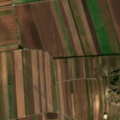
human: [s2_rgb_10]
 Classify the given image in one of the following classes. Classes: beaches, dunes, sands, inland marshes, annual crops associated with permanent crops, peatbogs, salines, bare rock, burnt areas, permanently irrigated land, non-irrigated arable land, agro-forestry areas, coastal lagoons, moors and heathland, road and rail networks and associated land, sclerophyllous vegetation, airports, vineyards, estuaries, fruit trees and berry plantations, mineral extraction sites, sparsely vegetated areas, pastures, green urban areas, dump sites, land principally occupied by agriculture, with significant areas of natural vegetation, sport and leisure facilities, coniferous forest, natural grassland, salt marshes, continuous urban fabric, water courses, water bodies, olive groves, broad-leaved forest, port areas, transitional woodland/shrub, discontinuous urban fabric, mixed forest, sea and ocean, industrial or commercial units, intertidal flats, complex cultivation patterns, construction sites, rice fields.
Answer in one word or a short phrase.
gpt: non-irrigated arable land, vineyards